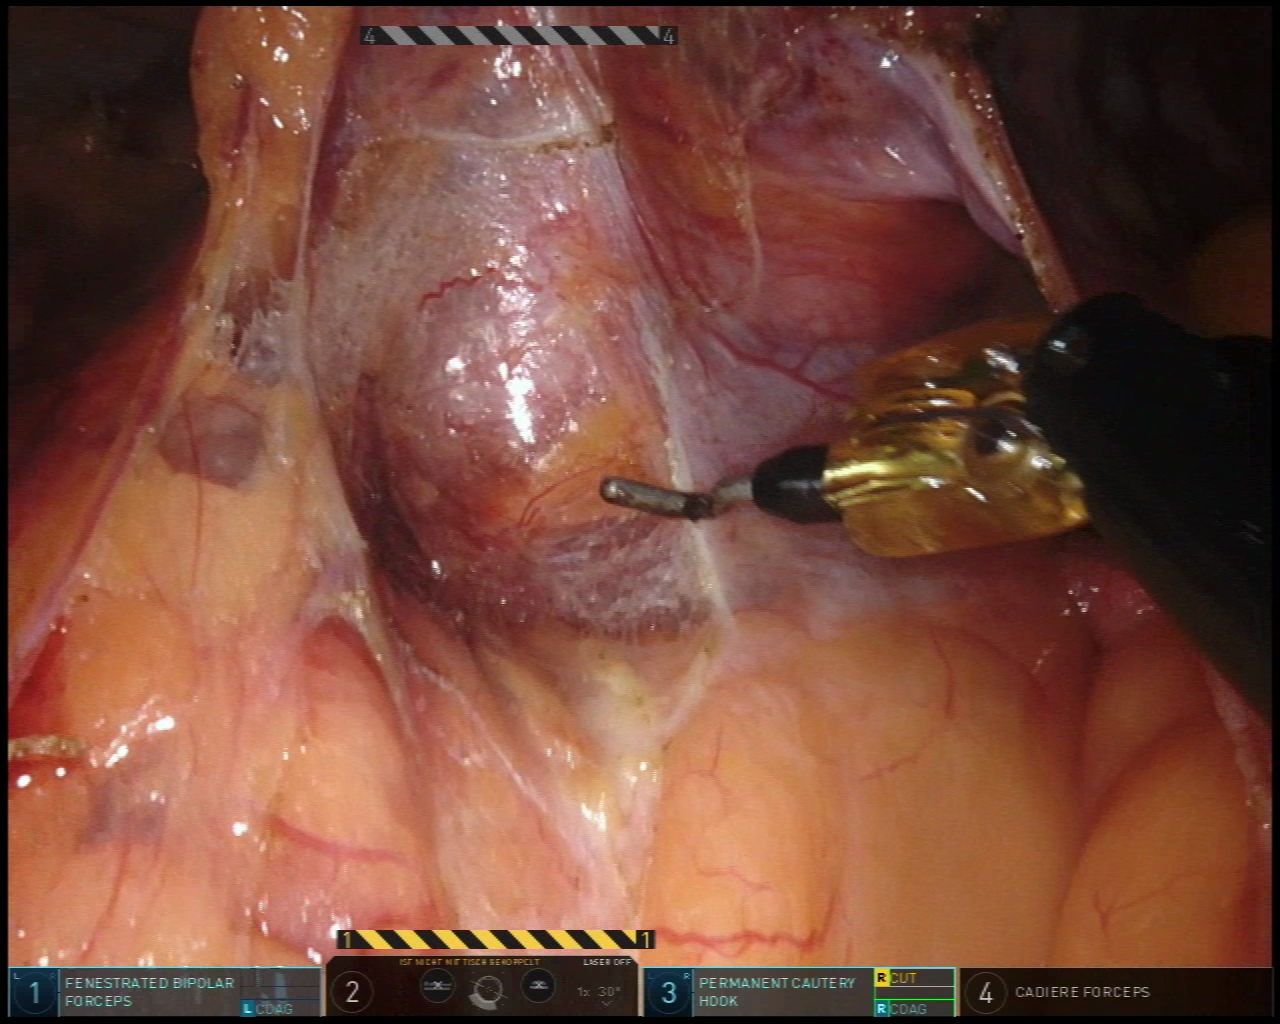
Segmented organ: ureter
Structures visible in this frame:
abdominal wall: yes
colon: no
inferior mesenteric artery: no
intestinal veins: no
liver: no
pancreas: no
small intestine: no
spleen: no
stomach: no
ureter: yes
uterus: no
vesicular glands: no